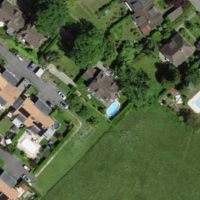
EUNIS habitat code: 55
Species observed at this site:
Sambucus nigra
Helleborus niger